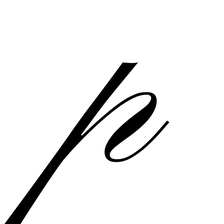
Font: PinyonScript-Regular